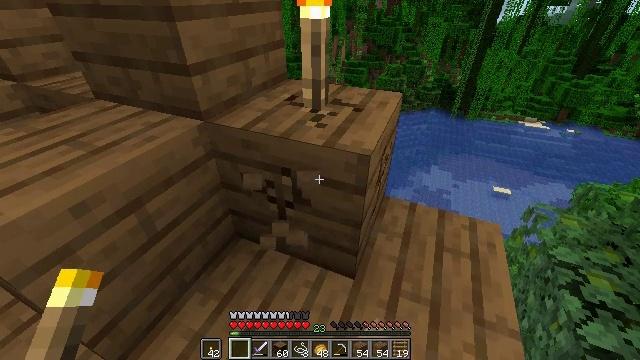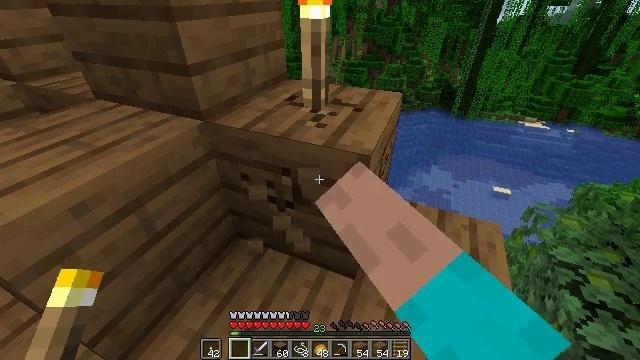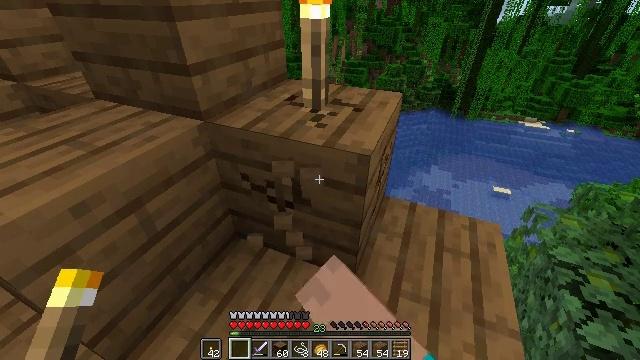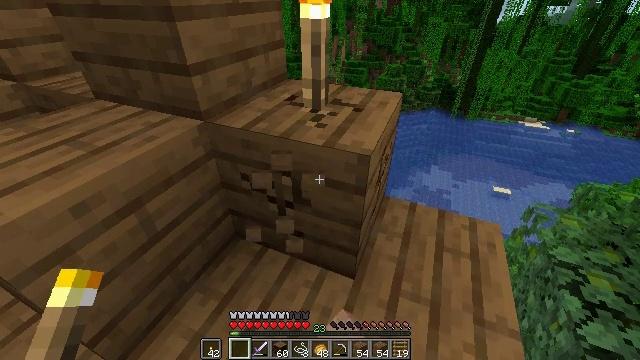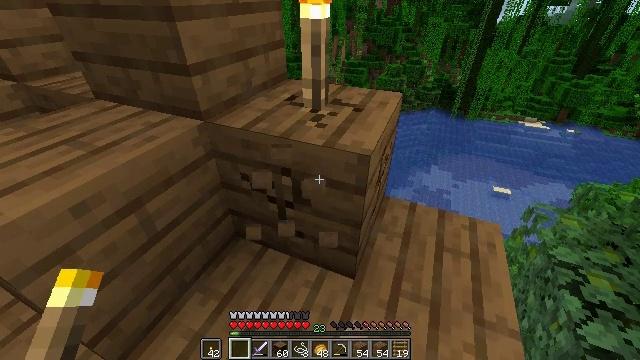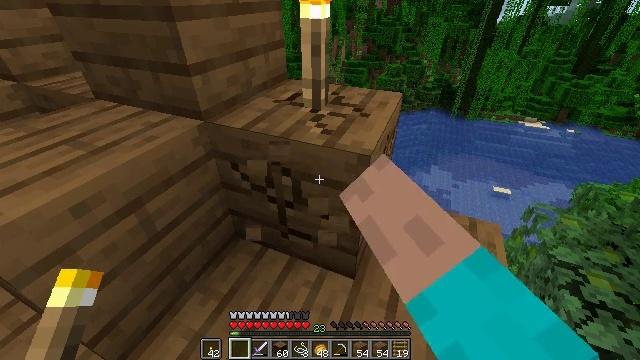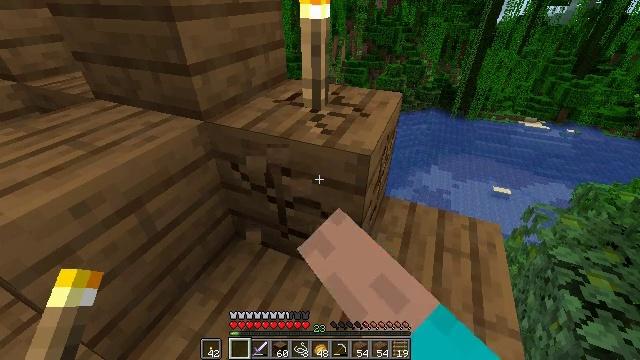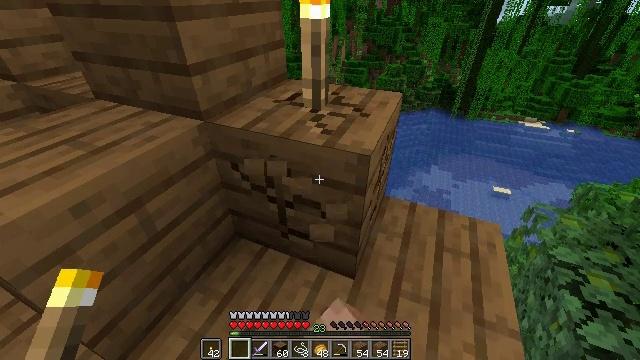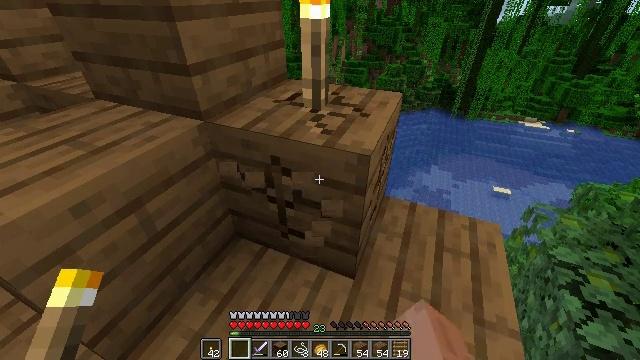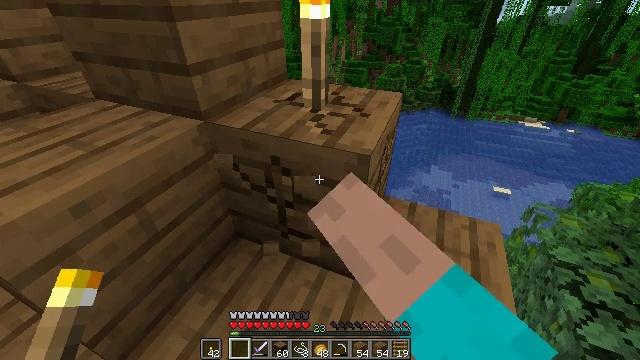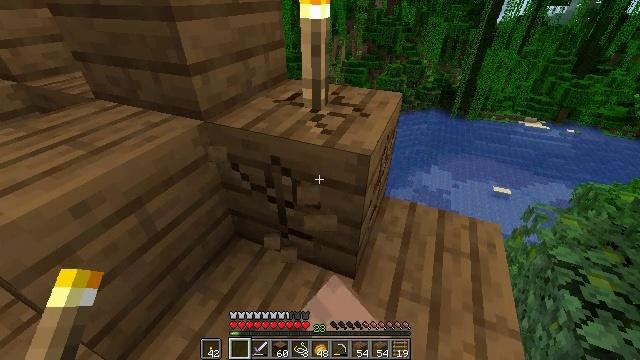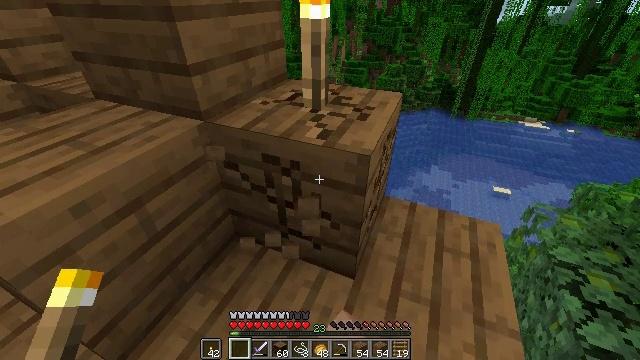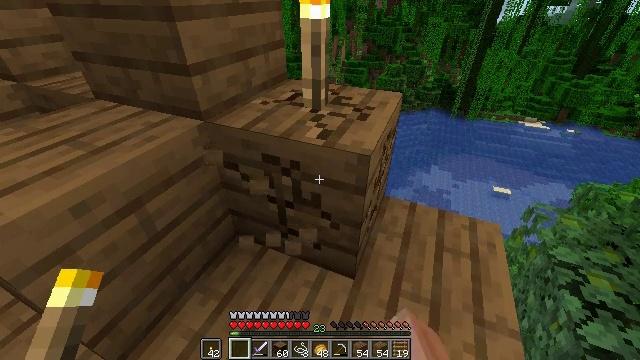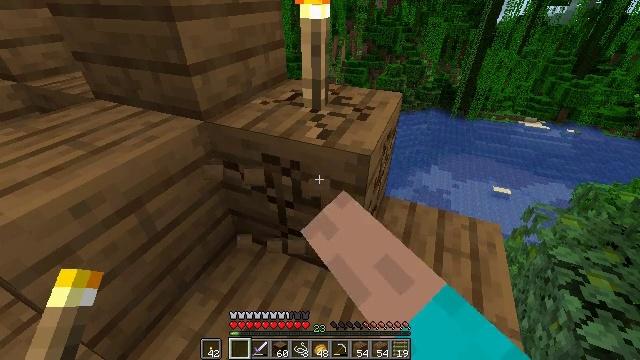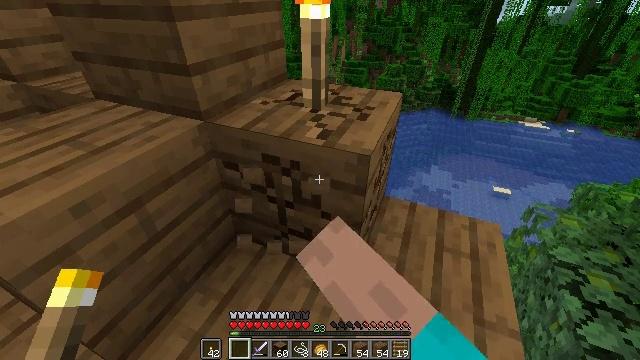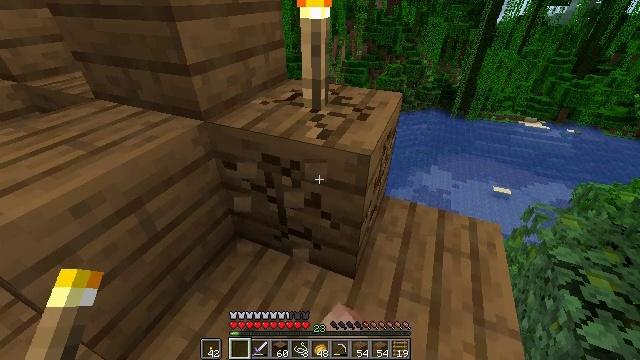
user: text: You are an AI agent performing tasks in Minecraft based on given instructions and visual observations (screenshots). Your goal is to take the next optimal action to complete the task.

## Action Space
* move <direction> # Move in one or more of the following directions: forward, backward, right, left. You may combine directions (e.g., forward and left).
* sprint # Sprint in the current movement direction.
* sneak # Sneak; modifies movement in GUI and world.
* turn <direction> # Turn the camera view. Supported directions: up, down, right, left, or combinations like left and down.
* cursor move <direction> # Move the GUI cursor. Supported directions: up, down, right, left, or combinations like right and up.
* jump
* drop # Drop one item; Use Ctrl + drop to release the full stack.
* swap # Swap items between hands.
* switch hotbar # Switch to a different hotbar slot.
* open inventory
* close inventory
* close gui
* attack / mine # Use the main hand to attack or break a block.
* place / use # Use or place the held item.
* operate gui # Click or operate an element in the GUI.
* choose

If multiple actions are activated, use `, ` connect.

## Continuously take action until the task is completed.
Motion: motion action
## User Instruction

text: Harvest spruce planks for building.
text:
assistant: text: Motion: attack / mine
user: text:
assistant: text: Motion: attack / mine
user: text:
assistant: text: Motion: attack / mine
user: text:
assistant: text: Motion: attack / mine
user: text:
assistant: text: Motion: attack / mine
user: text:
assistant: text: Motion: attack / mine
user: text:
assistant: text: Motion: attack / mine
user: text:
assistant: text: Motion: attack / mine
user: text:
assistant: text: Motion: attack / mine
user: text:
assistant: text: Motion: attack / mine
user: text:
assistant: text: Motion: attack / mine
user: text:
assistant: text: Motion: attack / mine
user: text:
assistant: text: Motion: attack / mine
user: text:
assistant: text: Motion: attack / mine
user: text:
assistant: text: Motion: attack / mine
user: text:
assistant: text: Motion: attack / mine
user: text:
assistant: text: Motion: attack / mine
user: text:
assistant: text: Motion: attack / mine
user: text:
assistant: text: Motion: attack / mine
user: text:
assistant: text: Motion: attack / mine
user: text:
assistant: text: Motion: attack / mine
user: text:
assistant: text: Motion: attack / mine
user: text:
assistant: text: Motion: attack / mine
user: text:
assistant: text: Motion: attack / mine
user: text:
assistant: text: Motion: attack / mine
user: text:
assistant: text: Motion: attack / mine
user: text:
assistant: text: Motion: attack / mine
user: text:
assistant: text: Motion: attack / mine
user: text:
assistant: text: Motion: attack / mine
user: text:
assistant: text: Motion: attack / mine